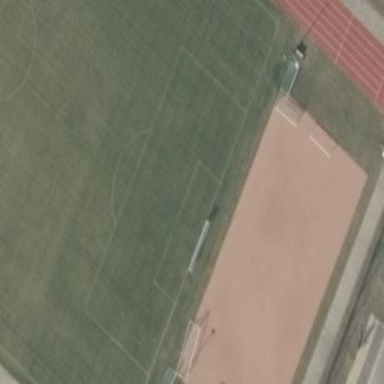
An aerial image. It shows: Soccer pitch for outdoor sports and leisure activities.